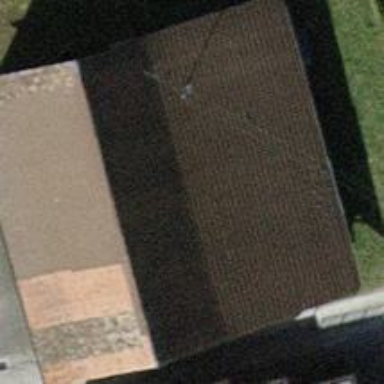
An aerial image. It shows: Farm auxiliary building with gabled roof.